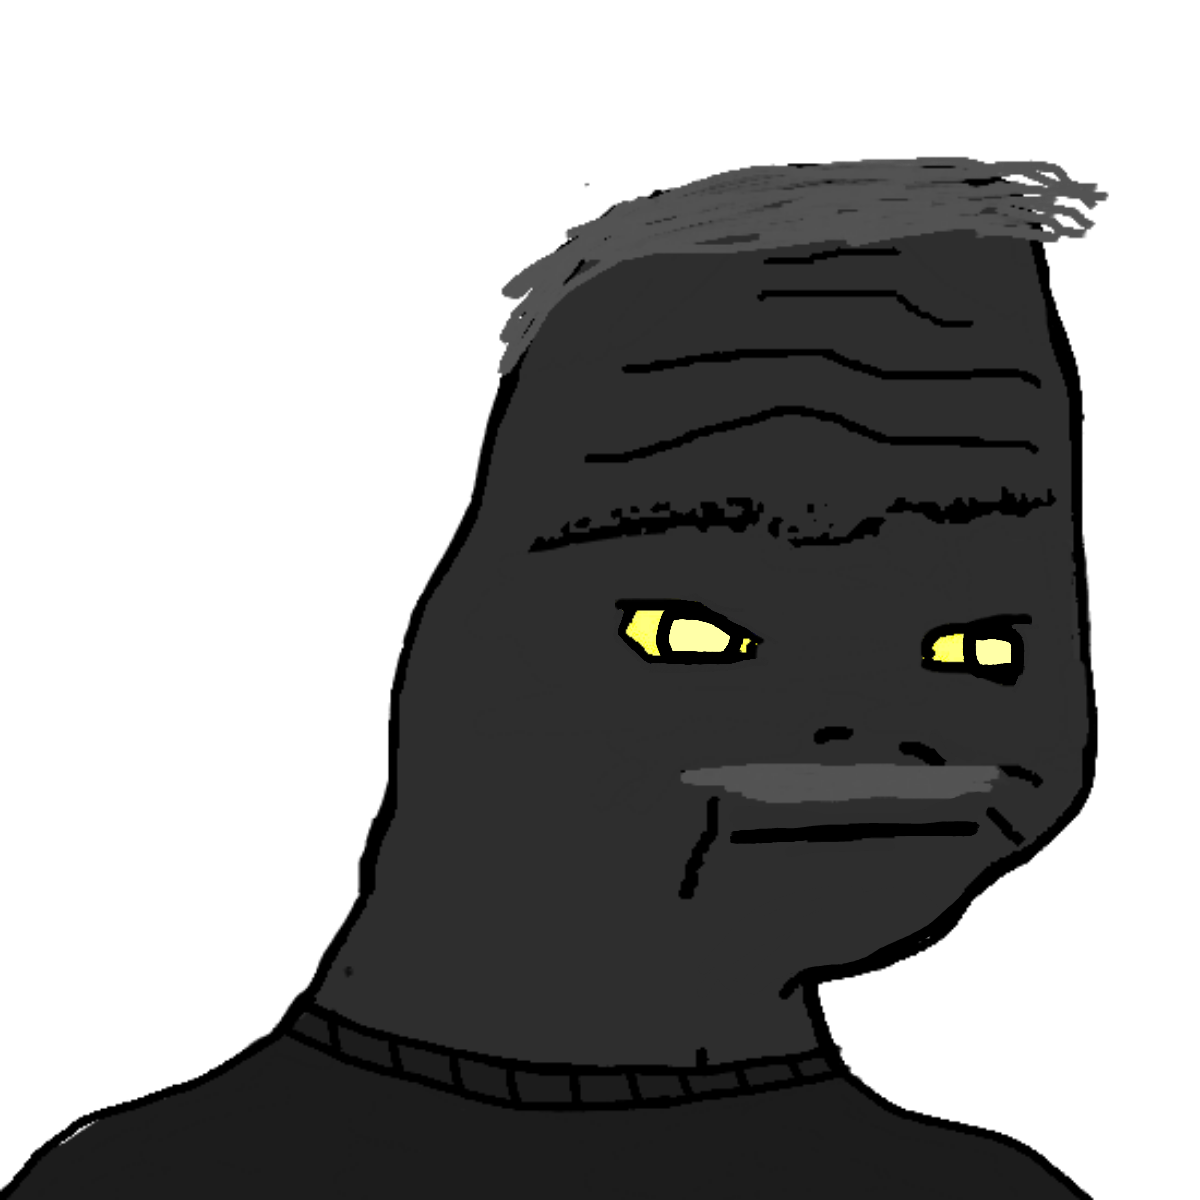
Label: 5_Boomer